三年级 · 算术
在坚式里, 155 表示 ( $\quad$ )。

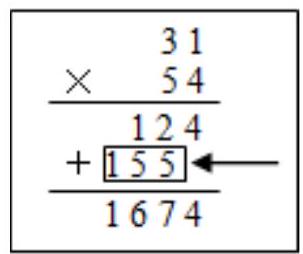
A. 155 个一
B. 155 个十
C. 155 个百
答案: B
解析: $\mathrm{B}$

【分析】根据上图可知, 箭头所指的地方是 31 乘 50 的结果, 表示 31 个 50 是 1550 , 也就是 155 个十。

【详解】据分析可知:

箭头所指的地方表示 31 个 50 是 1550, 也就是 155 个十。

故答案为: B

【点睛】熟练掌握整数乘法的坚式计算方法是解答本题的关键。